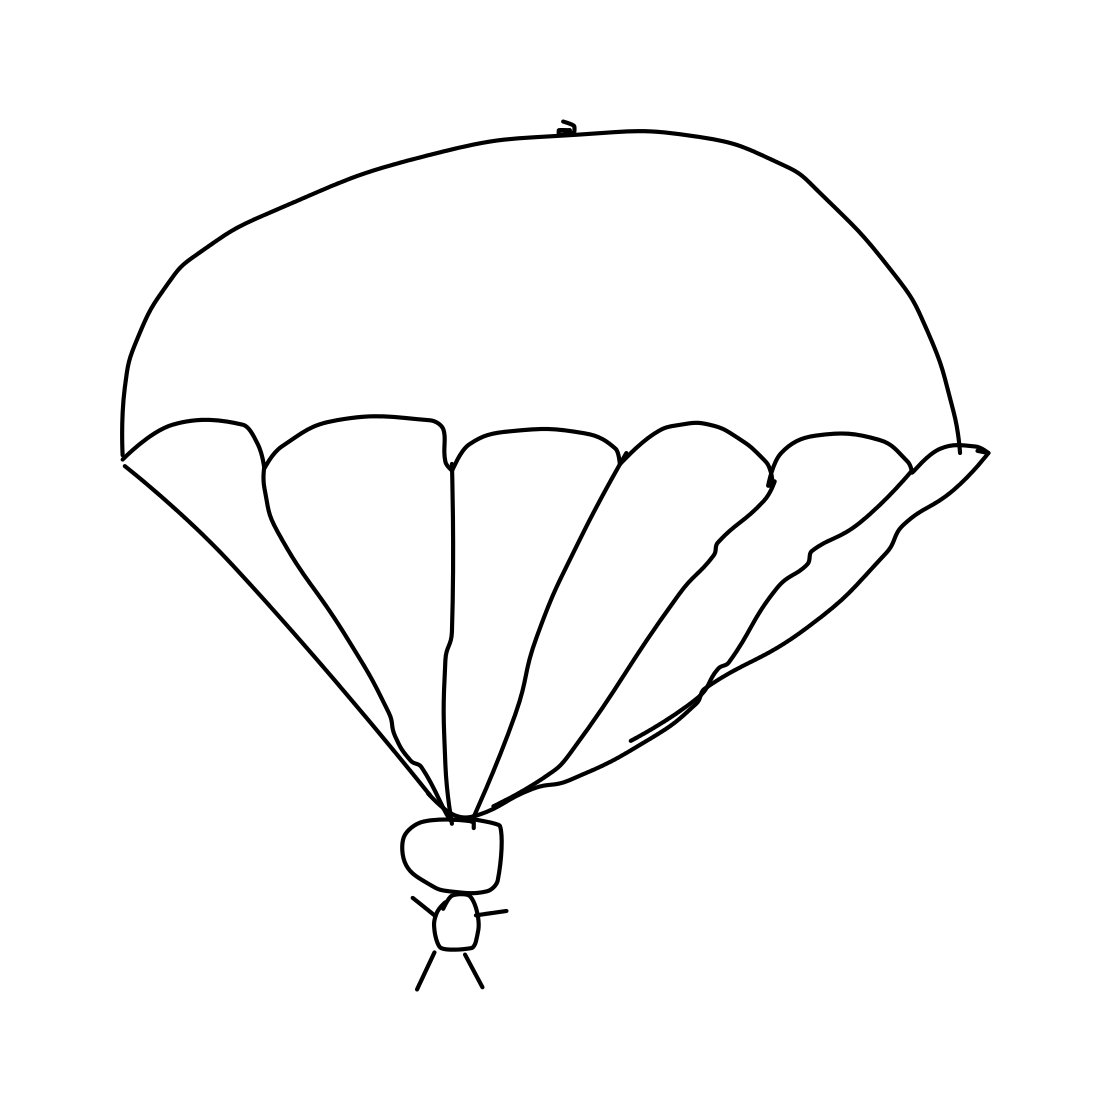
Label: parachute